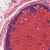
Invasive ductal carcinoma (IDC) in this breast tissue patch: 0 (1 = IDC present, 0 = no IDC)